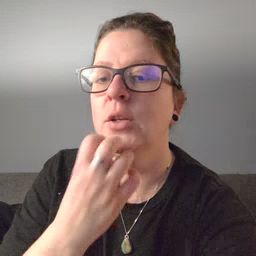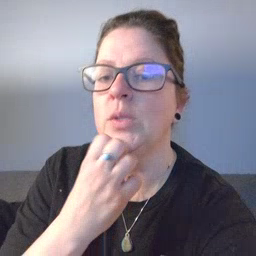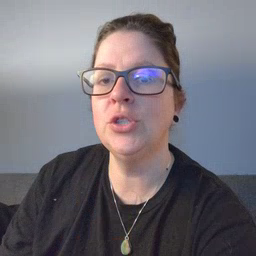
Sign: underwear